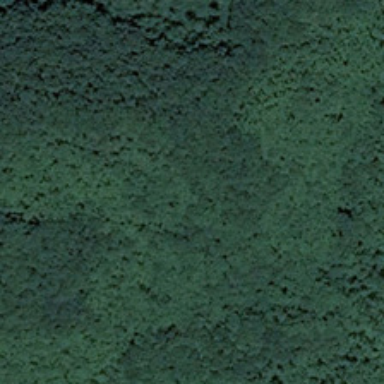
Many green trees are in a forest .